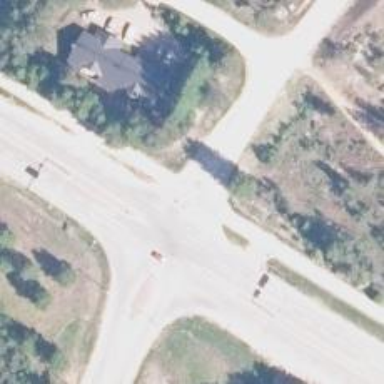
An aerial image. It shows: Marked road crossing with pedestrian island.